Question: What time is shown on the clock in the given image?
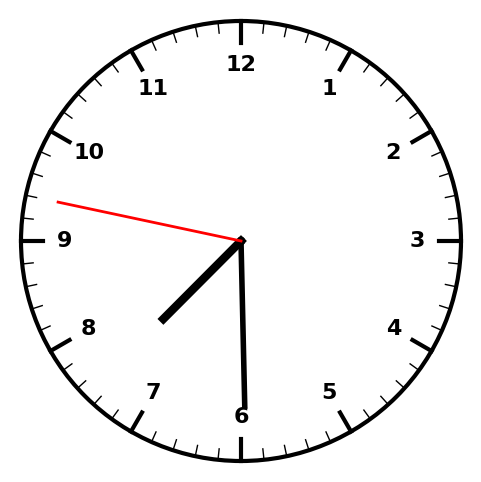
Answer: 07:29:47